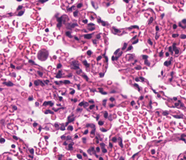
Tumor epithelial tissue: no
Tumor-associated stroma tissue: no
Normal tissue: yes